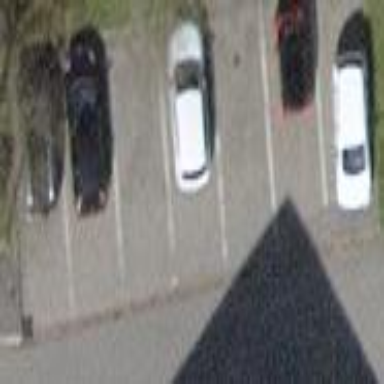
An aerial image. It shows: Paved parking area.